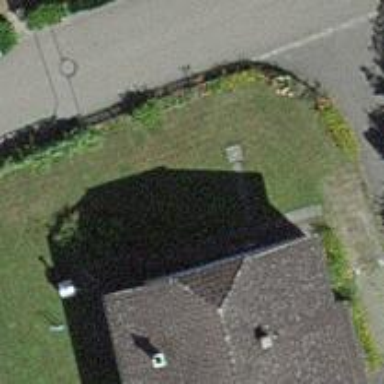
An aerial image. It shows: Building with tile roof.